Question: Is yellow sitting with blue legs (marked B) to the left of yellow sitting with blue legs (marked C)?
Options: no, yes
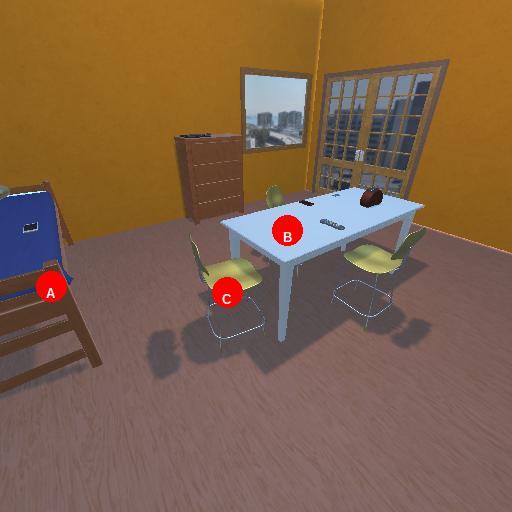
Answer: no